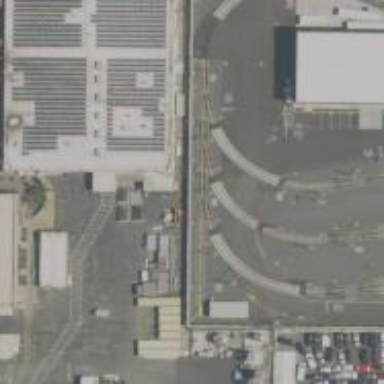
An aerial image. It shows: Light rail service yard with electrified contact lines.